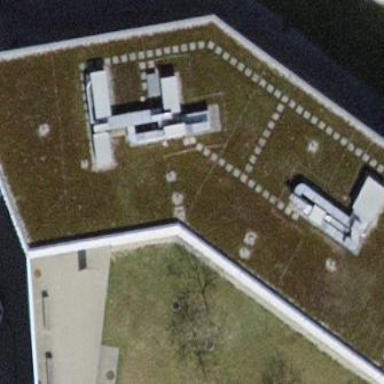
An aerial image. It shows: Building with flat roof.